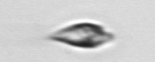
Label: Oxytoxum